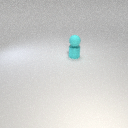
small cyan rubber sphere above small cyan metal cylinder